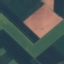
Label: AnnualCrop